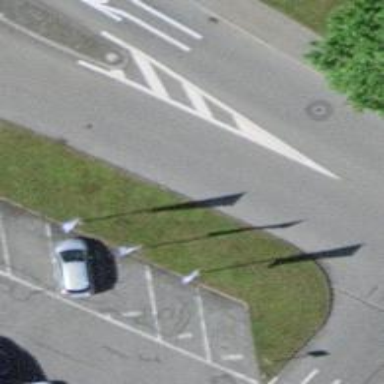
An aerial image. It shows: Advertising flagpole is visible.